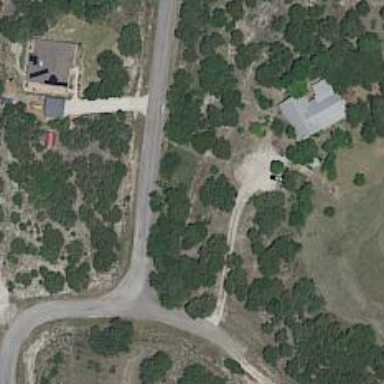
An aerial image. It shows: Driveway leading to service road.